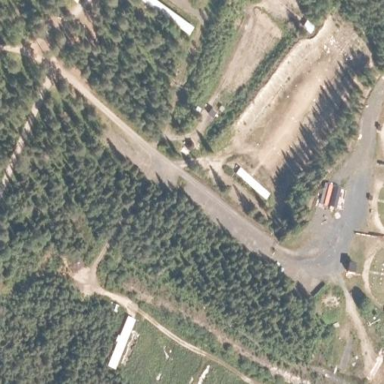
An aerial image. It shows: Shooting sport area.